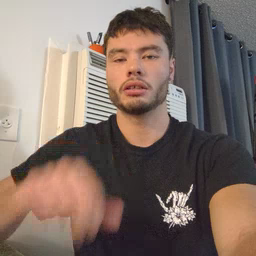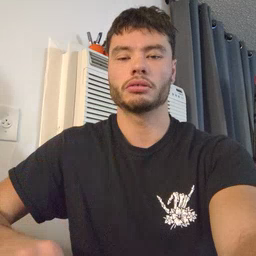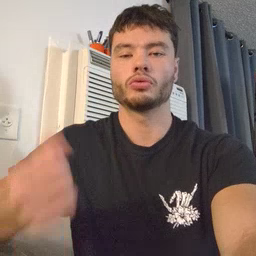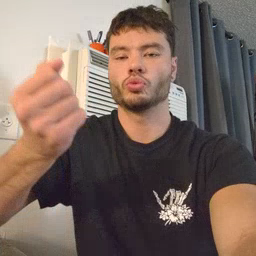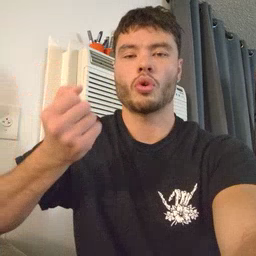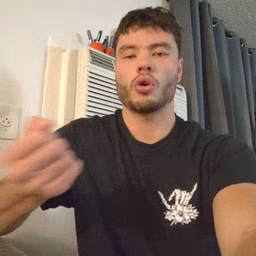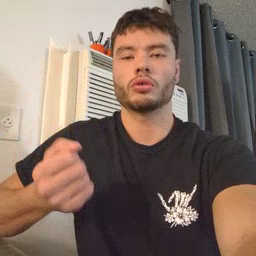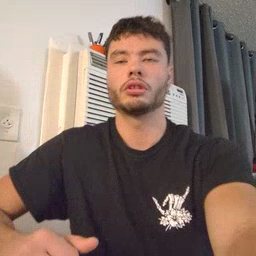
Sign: drawer